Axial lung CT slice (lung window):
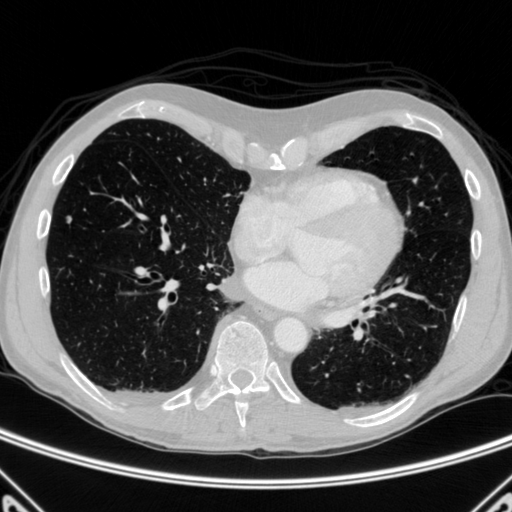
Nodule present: yes
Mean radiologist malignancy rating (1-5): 3.25